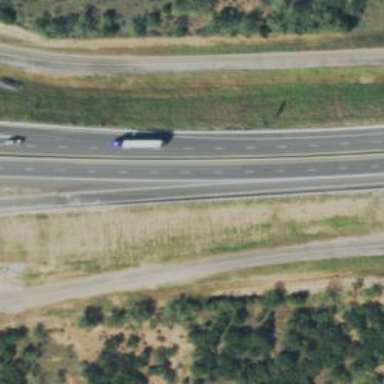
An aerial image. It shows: Motorway junction.